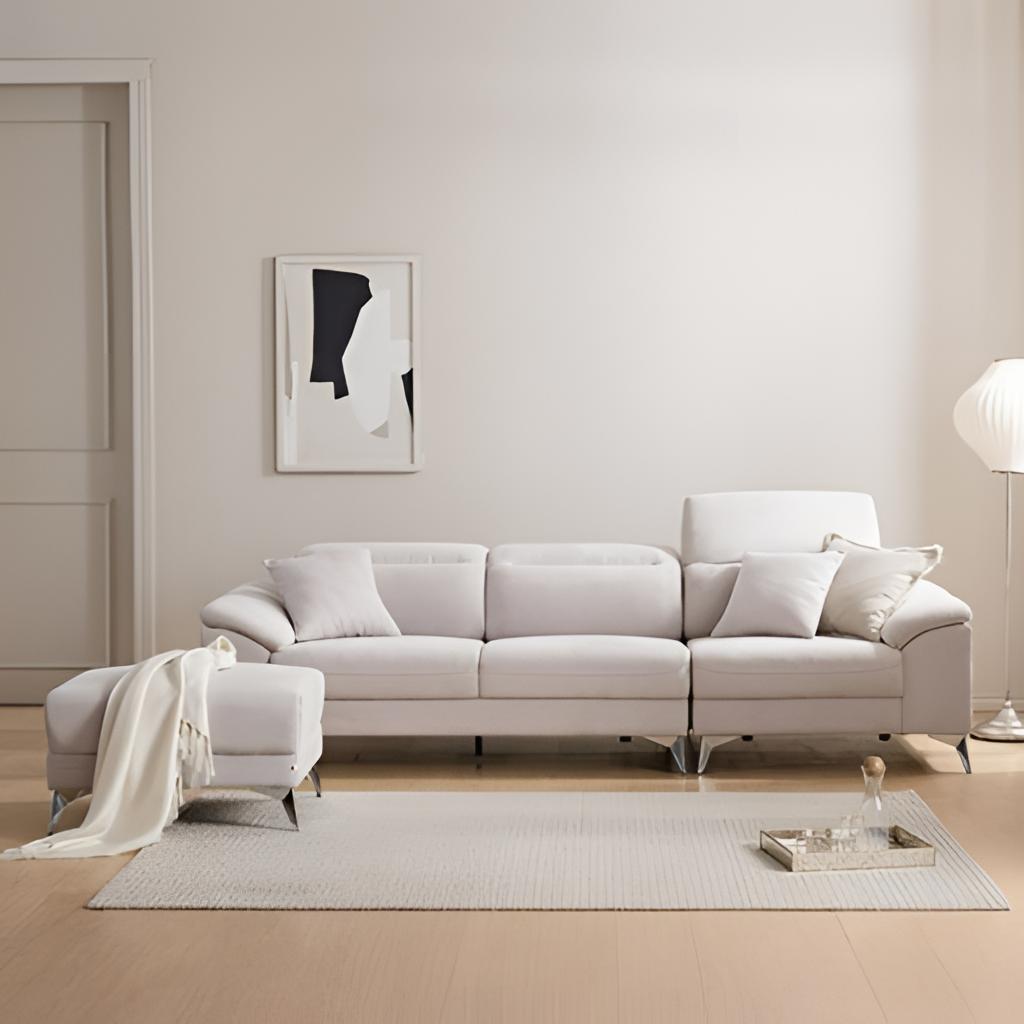
living room, fabric sectional sofa, modern, natural wood flooring, with plank pattern, paint wallpaper, with solid pattern